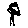
Label: tree